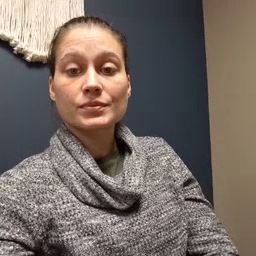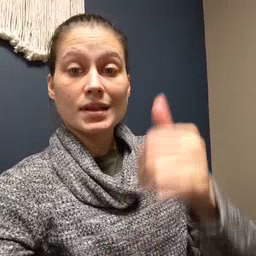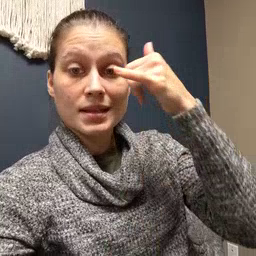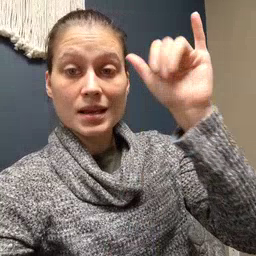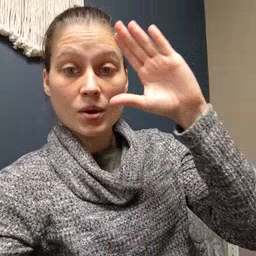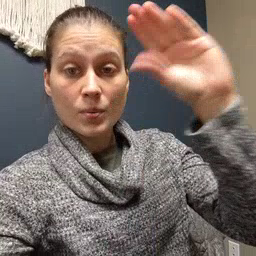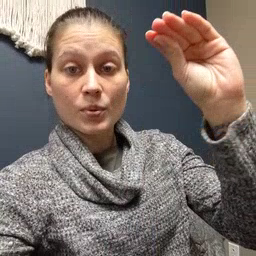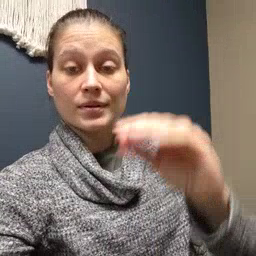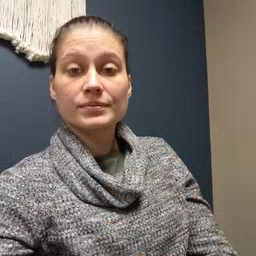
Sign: cowboy